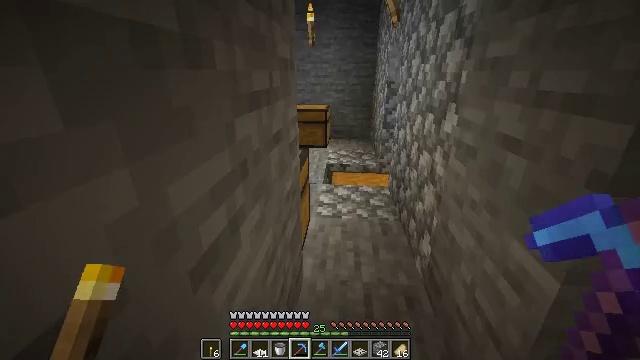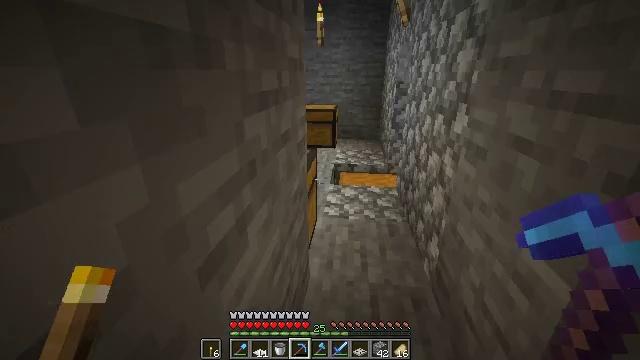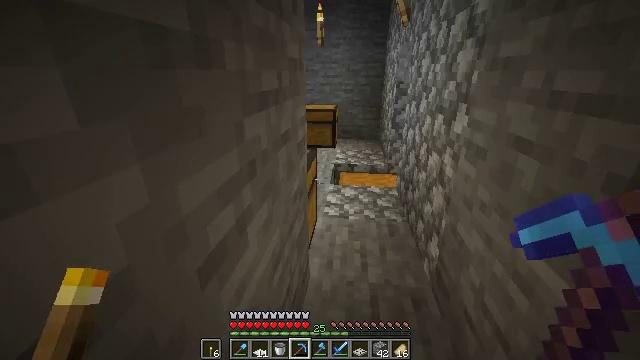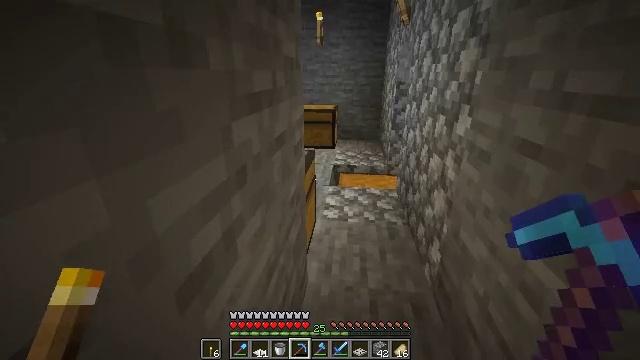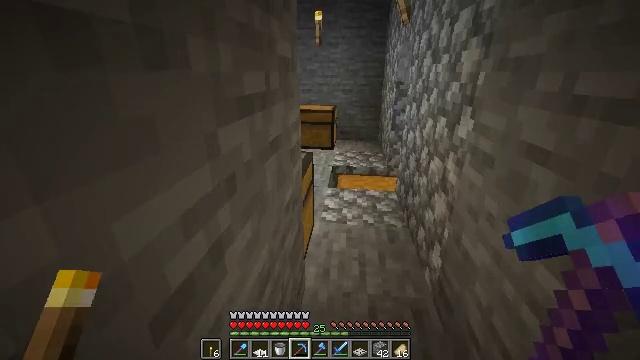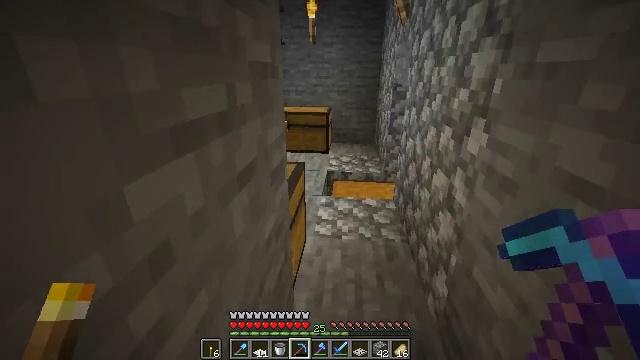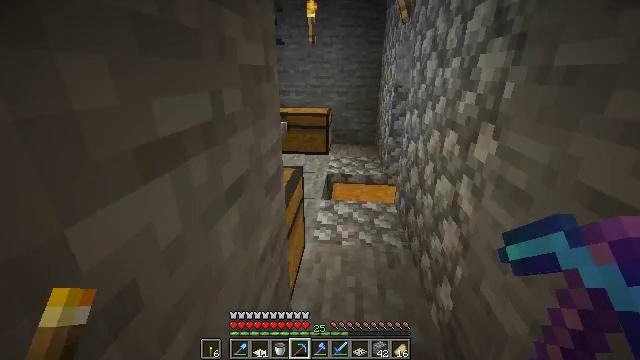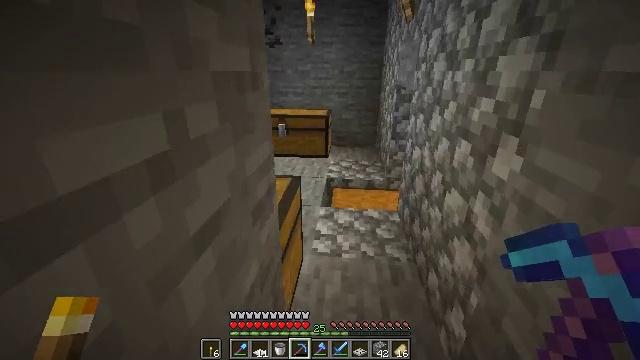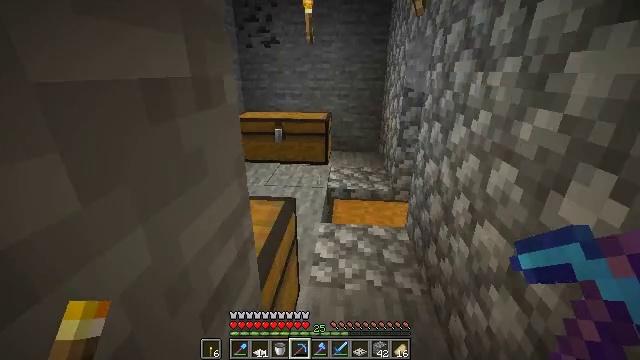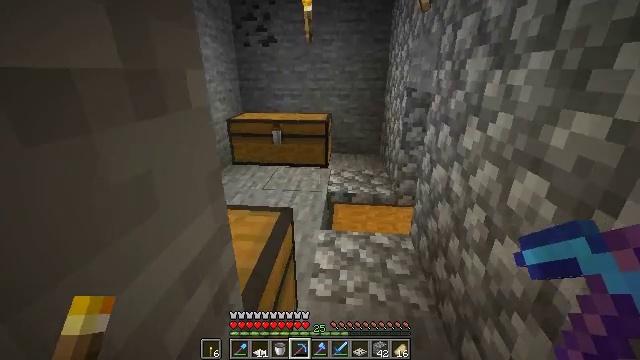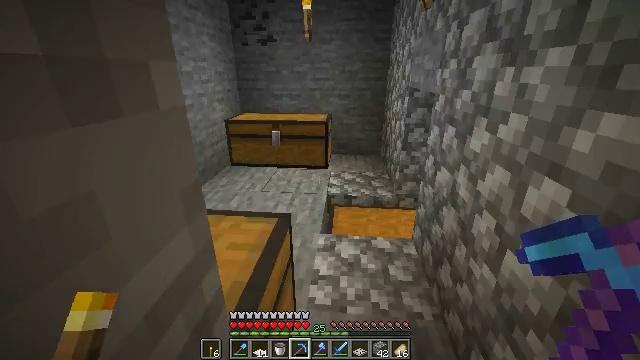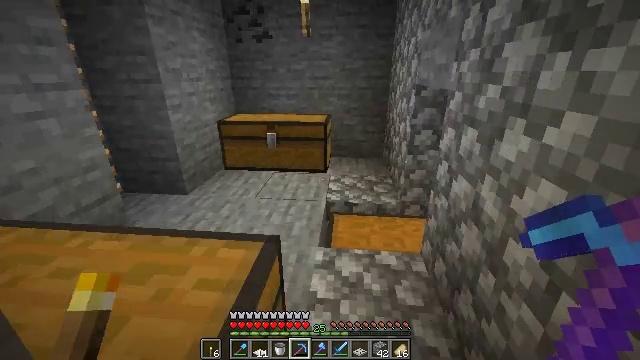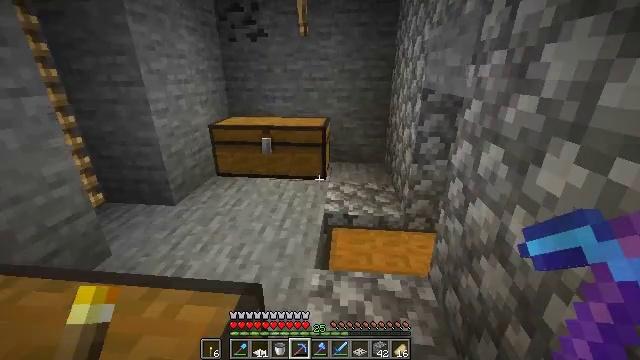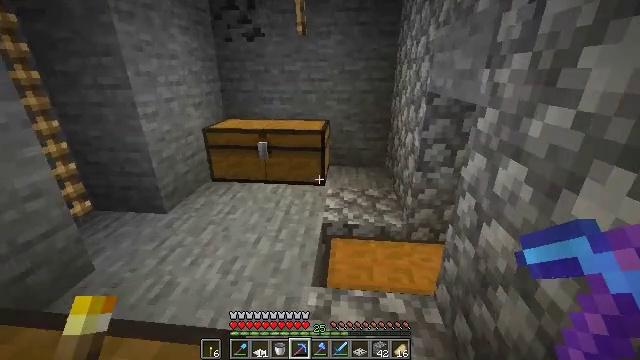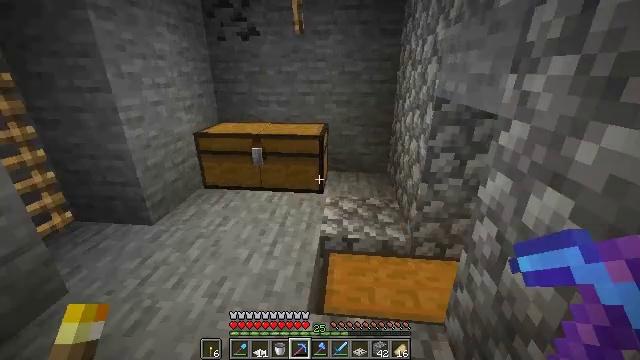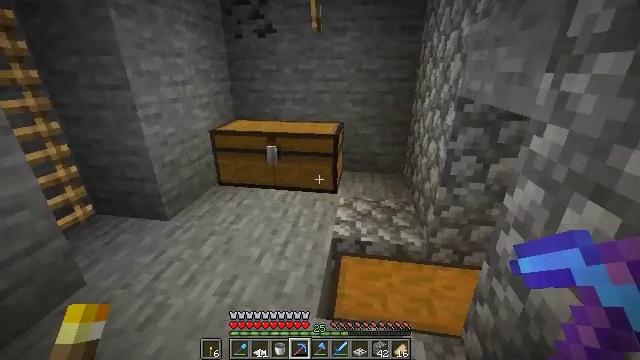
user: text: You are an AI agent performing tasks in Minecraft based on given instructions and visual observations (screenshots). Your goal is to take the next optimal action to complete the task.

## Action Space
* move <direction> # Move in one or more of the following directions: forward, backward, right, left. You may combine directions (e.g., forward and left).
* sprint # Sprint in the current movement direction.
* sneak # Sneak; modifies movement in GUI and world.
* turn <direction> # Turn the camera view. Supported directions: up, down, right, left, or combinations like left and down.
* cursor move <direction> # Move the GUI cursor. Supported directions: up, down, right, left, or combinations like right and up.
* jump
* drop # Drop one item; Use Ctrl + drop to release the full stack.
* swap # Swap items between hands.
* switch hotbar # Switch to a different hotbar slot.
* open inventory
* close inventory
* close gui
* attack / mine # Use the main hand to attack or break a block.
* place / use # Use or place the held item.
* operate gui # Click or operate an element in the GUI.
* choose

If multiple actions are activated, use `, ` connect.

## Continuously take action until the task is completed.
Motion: motion action
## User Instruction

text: Combat the skeleton.
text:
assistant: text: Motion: turn left
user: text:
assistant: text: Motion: no_op
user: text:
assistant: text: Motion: move forward
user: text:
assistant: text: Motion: move forward
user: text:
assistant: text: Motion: move forward
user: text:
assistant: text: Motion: move forward
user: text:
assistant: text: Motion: move forward
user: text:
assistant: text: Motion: move forward
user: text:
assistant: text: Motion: move forward
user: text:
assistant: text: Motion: move forward, sprint
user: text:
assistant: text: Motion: move forward, sprint
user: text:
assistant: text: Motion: move forward, sprint
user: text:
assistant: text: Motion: move forward, sprint
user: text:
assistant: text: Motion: move forward
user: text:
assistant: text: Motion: move forward, turn left
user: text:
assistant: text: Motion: move forward, turn left
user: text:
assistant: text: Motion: move forward, turn left and up
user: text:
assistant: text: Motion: move forward and move left, turn left
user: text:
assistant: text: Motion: move forward and move left, turn right and up
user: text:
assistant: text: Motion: move left, turn right and up
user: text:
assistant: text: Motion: move left, turn right and up
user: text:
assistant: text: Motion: move left, turn right and up
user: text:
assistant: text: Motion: turn right and up
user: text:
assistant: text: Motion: turn right and up
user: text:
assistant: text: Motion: turn right and up
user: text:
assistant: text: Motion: no_op
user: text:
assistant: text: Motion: no_op
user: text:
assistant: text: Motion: no_op
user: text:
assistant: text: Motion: no_op
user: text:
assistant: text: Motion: no_op